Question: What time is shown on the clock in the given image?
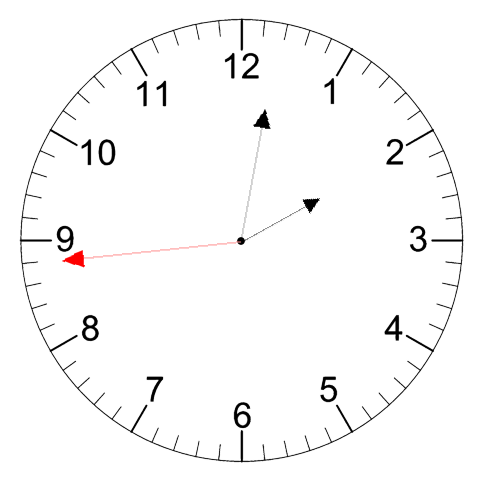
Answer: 02:01:44